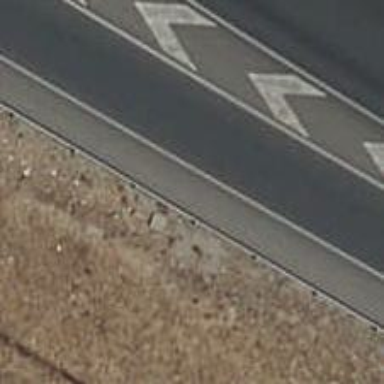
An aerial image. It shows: Motorway link.